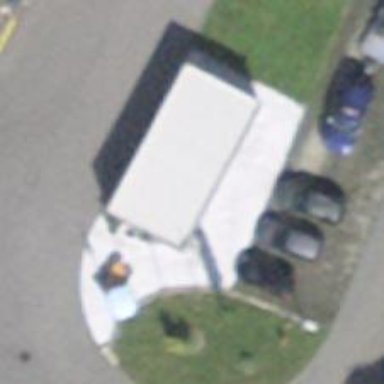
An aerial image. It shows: Seafood shop.